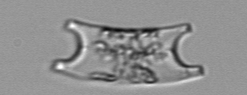
Label: Eucampia